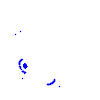
Particle: electron